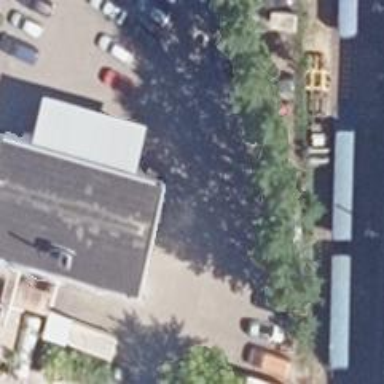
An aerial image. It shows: Commercial building.